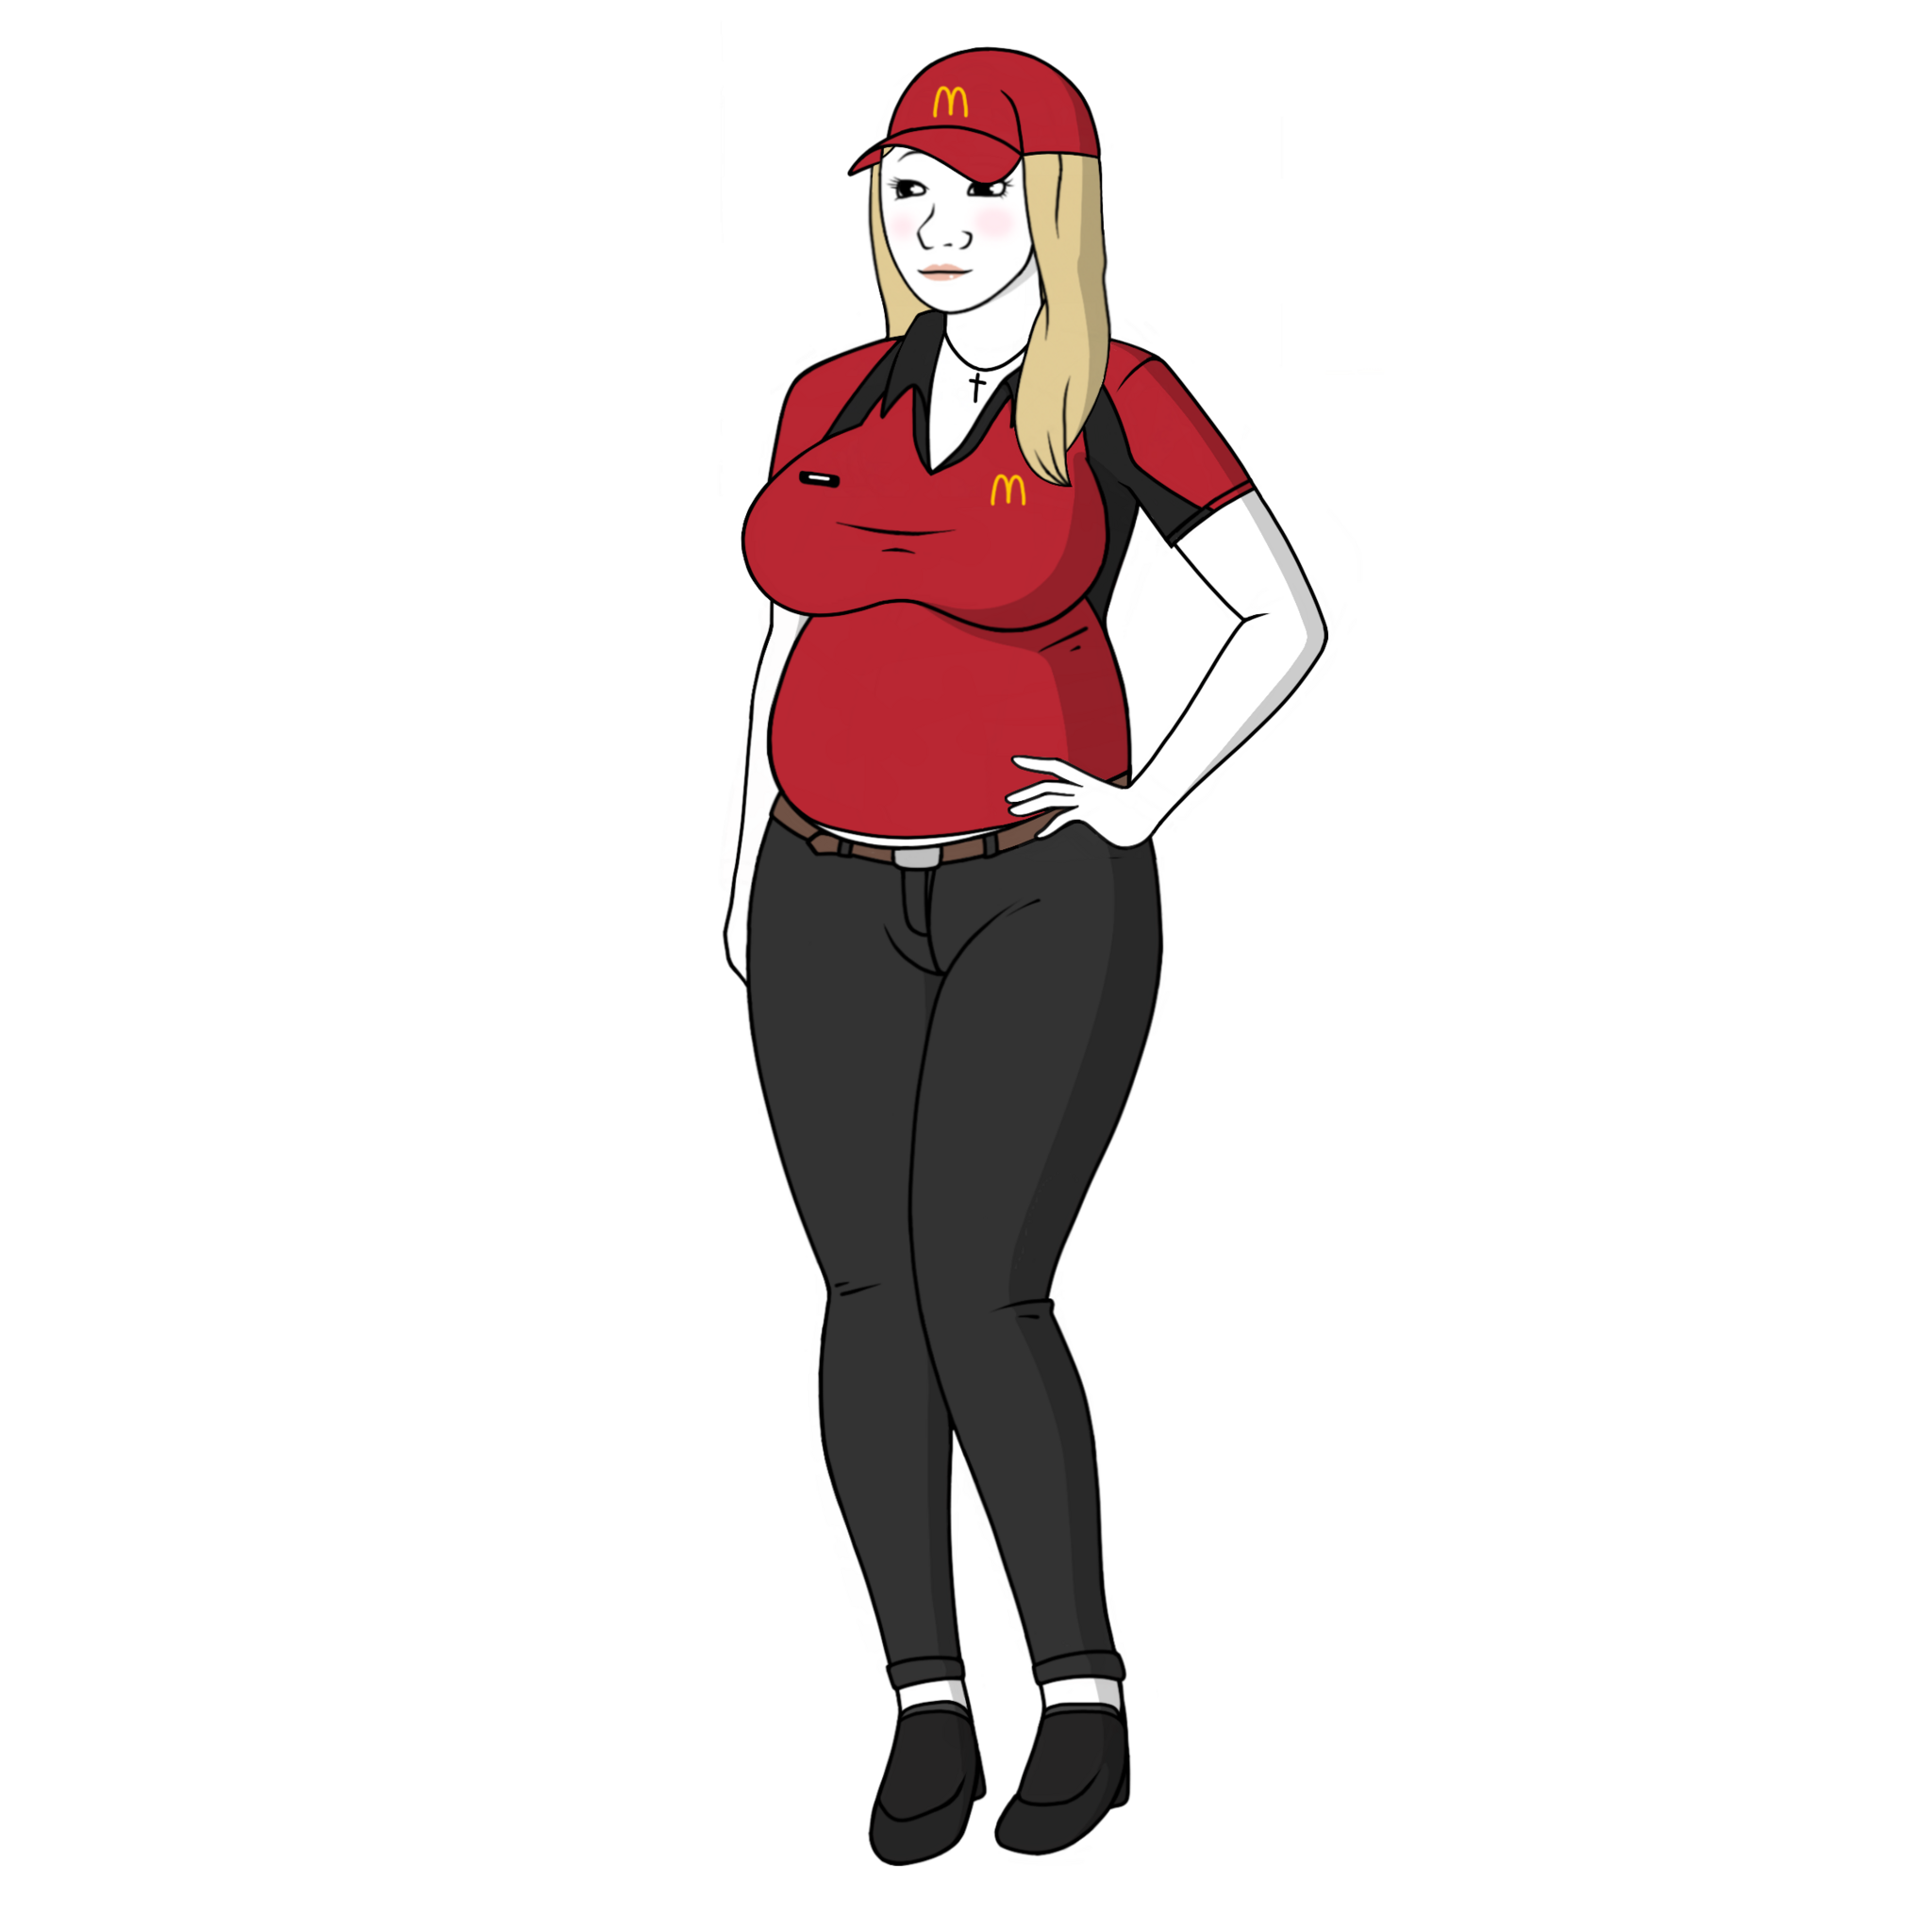
Label: 5_Trad_Wife